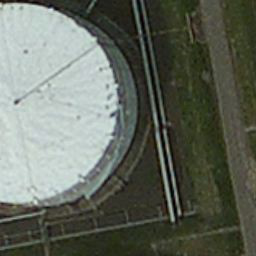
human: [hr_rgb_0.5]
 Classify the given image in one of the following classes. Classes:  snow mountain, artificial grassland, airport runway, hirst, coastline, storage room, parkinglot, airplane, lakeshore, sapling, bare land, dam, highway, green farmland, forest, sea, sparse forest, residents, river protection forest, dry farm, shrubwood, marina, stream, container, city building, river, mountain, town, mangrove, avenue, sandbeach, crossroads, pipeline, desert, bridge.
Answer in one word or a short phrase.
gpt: storage room